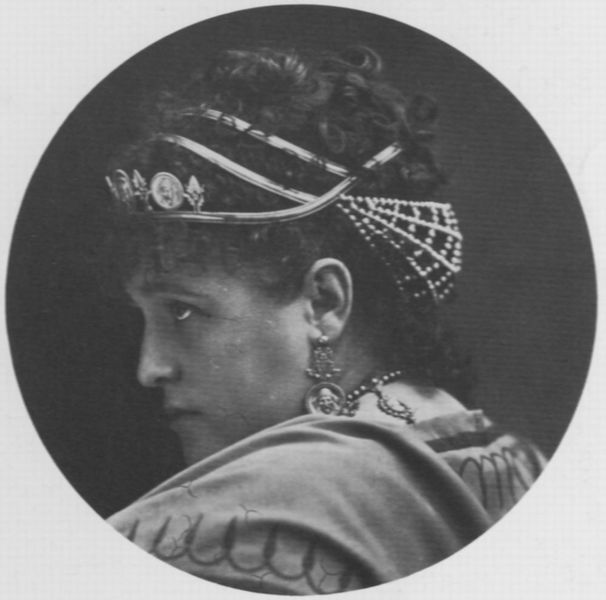
Titel: Gabrielle Kraus (1842-1906), Sängerin in "Polyeucte"
Künstler: Atelier Nadar
Institution: unbekannt
Schlagwörter: schatten, frau, frisur, grau, haar, kleid, licht, mund, nase, ohr, ohrring, profil, schmuck, schwarz, weiss, blick, dame, augen, falten, gesicht, haarschmuck, bildnis, portrait, porträt, auge, gewand, gold, haare, kostüm, schnur, stickerei, stoff, ohrringe, oper, theater, diadem, haarreif, lippen, locke, locken, perlen, prtrait, rund, halsband, kette, seitenansicht, um 1900, hochgesteckt, schauspiel, foto, fotografie, photographie, antike, orient, schwarz weiss, bürgertum, ohrmuschel, photo, rolle, antik, antikisierend, bänder, haremsdame, kopfschmuck, netz, türkei, schauspielerin, kledi, ohrgehänge, kreid, gra, haarnetz, augenaufschlag, damenbildnis, bütgertum, lockenlocke, loken